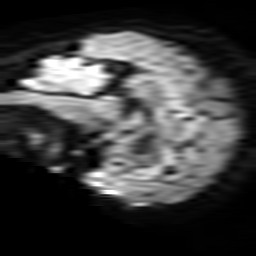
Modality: TRACE
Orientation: sagittal
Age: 53
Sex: female
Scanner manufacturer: philips
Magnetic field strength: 3 T
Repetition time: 4.426 s
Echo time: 0.07332 s